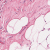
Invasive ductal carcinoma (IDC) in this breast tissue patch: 0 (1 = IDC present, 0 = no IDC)